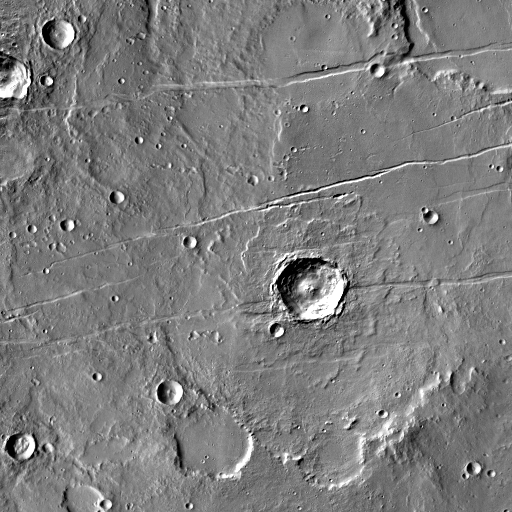
Crater classes present: Background, Other, Layered, Buried, Secondary